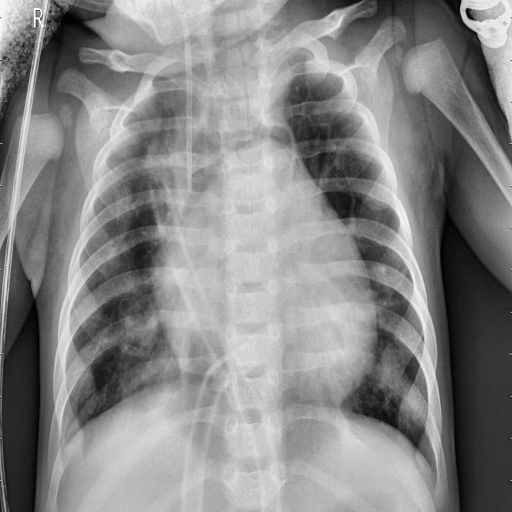
Finding: PNEUMONIA